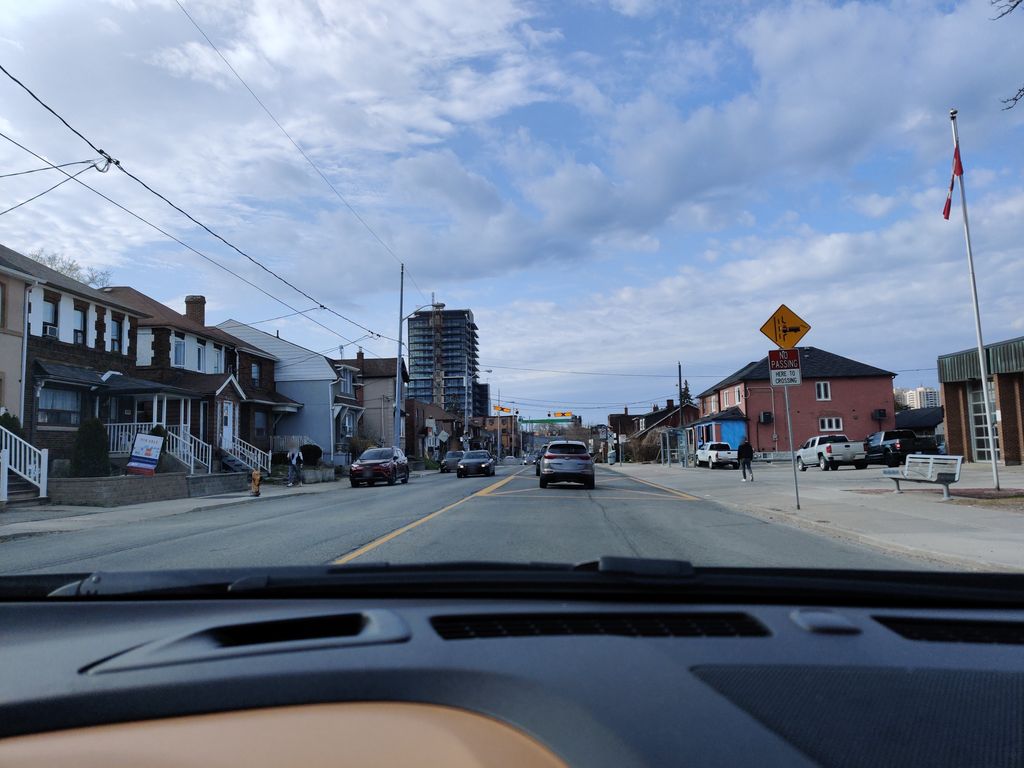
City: toronto